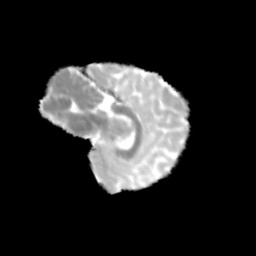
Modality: MD
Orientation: sagittal
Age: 12
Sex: female
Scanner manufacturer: siemens
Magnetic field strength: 3 T
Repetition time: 3.8 s
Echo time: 0.07 s